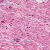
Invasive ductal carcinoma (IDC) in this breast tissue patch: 0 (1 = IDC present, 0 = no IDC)